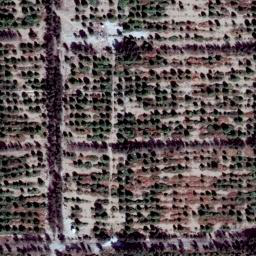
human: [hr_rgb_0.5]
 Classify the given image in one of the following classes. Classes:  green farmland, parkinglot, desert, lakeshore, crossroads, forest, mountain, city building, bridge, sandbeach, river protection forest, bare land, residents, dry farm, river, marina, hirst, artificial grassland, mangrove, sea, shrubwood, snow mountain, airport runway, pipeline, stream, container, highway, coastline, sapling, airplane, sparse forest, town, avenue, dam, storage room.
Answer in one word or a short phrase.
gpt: dry farm